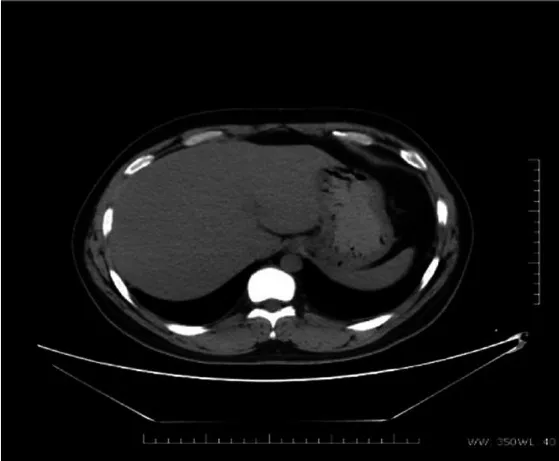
The CT scan of the proband. Lower density and normal shape of the liver (CT index is 50 U).
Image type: radiology (ct)